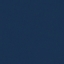
Land use / land cover class: SeaLake